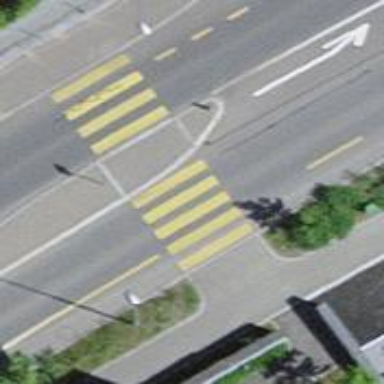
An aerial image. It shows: Zebra crossing on the road.